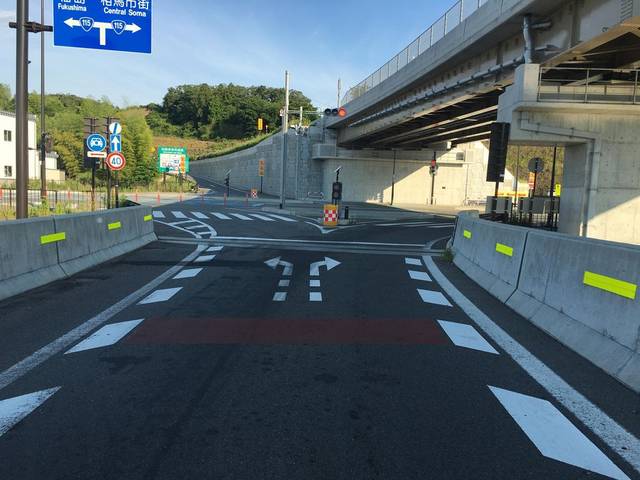
Region: Japan
Coordinates: 37.783, 140.9